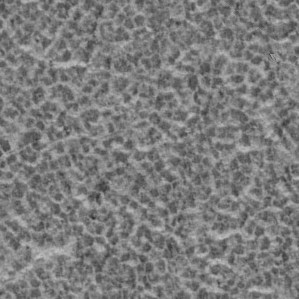
Label: frost